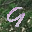
Label: 9